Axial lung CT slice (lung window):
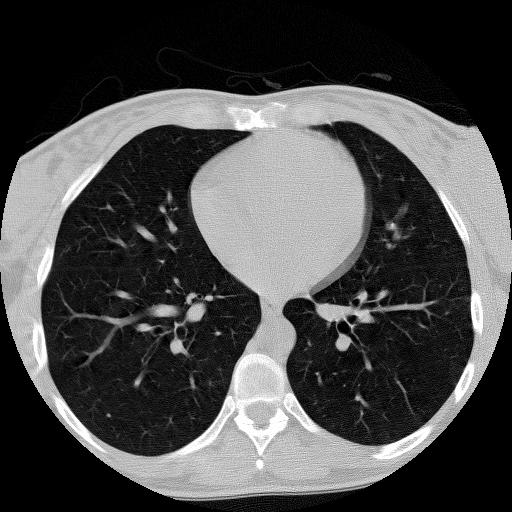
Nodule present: no